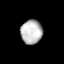
Tissue: lung
Cell type: Epithelial cells
Senescence score: 0.2285
Nuclear area (px): 504
Mean DAPI intensity: 188.44